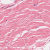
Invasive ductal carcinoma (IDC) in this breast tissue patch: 0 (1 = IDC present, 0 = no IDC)